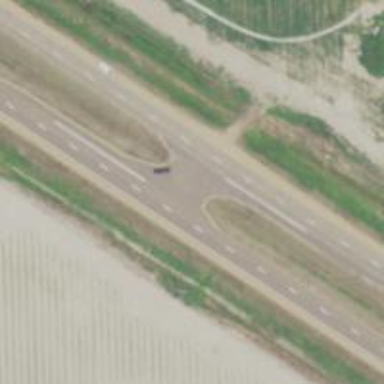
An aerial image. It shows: Trunk link highway.